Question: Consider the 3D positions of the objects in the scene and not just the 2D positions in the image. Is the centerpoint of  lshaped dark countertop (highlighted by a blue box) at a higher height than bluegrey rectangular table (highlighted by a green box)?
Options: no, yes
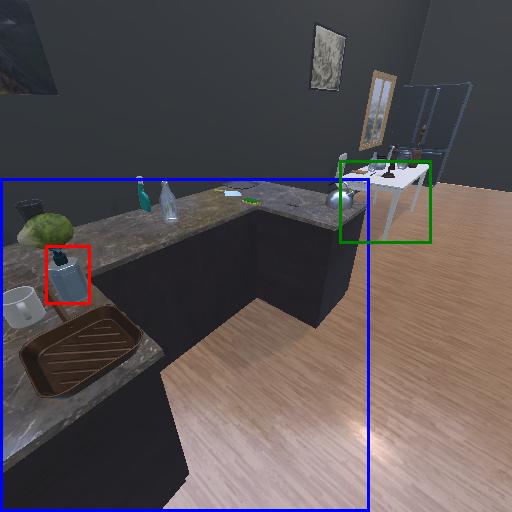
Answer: no